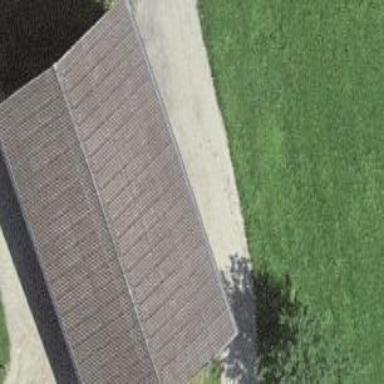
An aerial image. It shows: Shed.